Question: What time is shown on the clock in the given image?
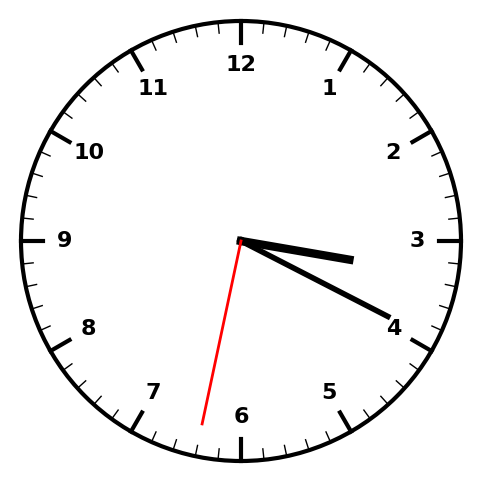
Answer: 03:19:32